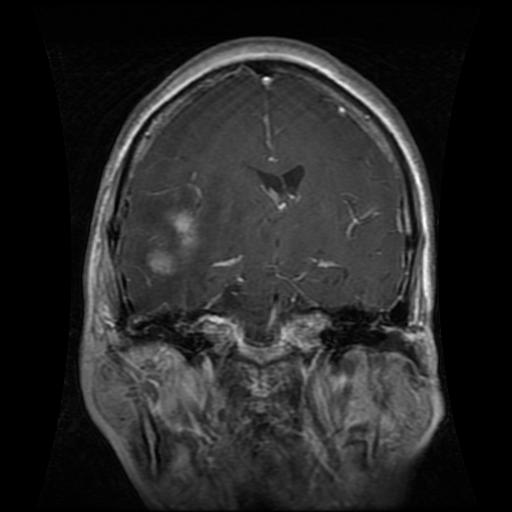
Label: glioma